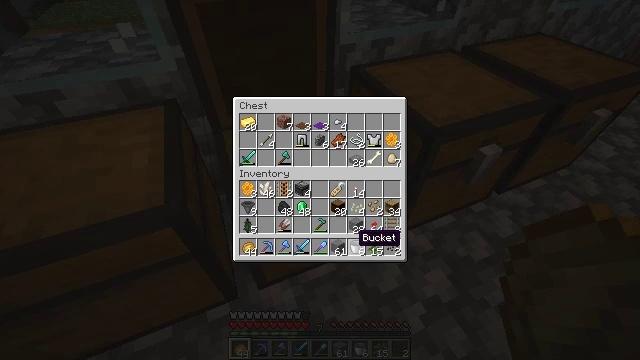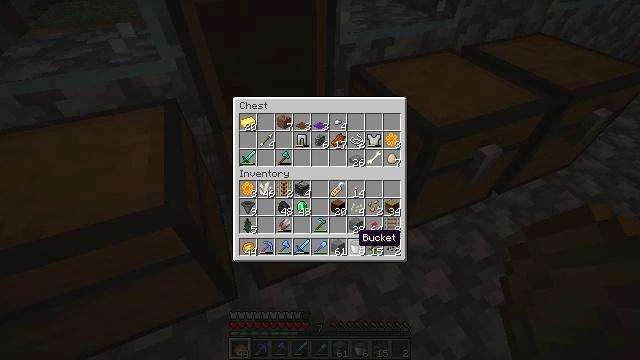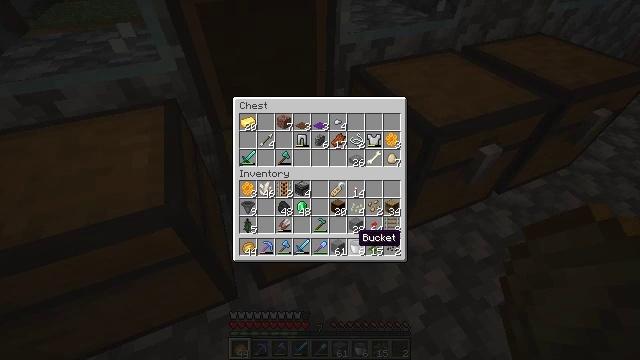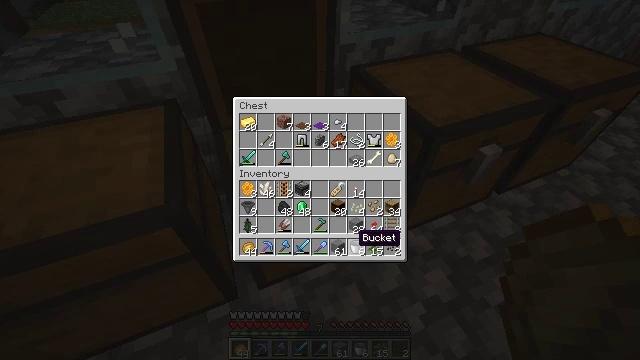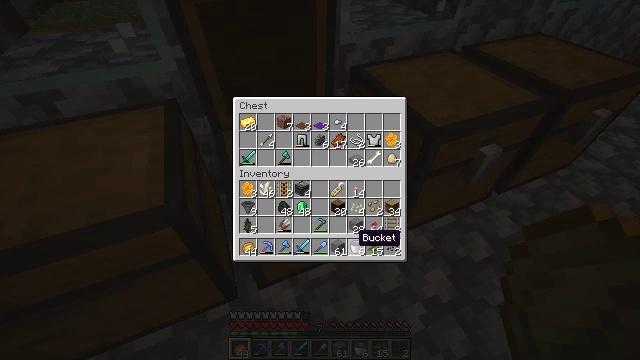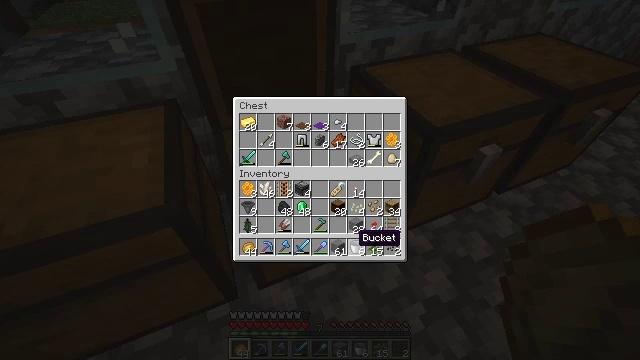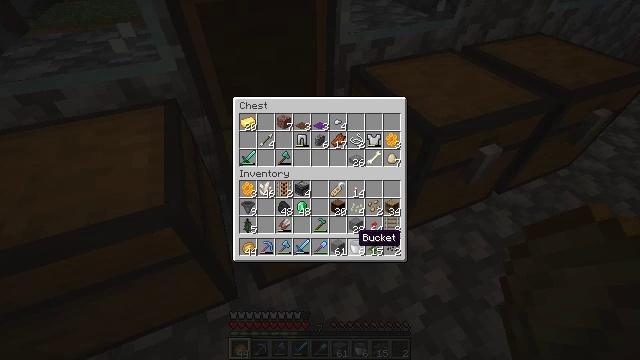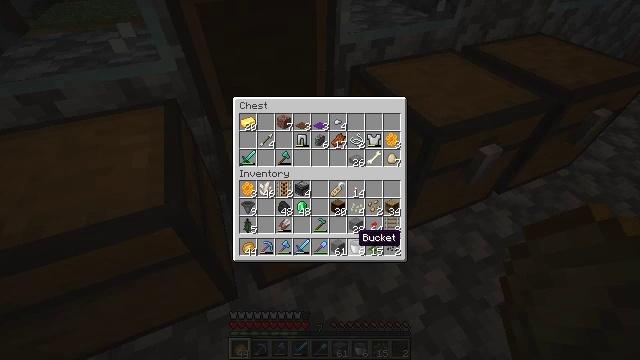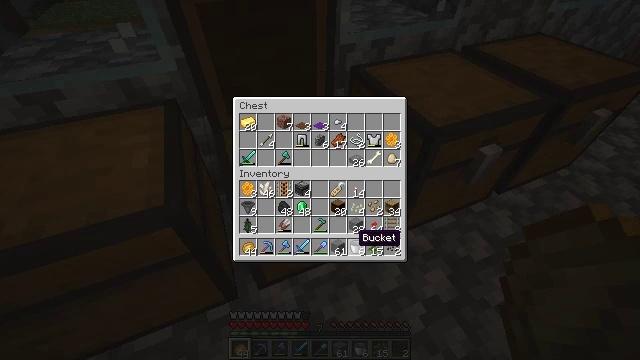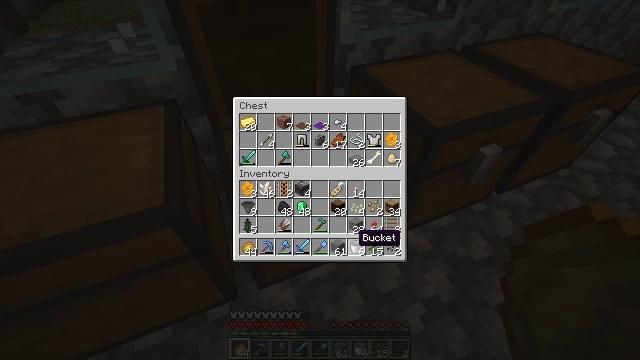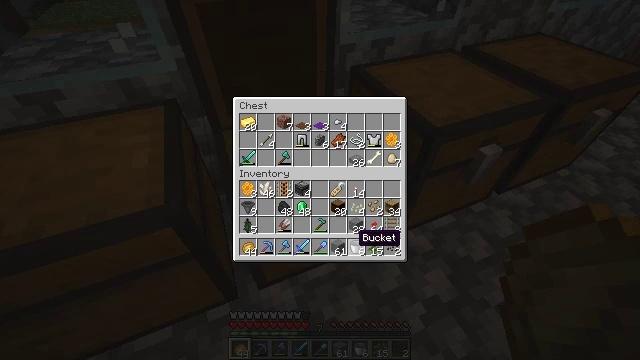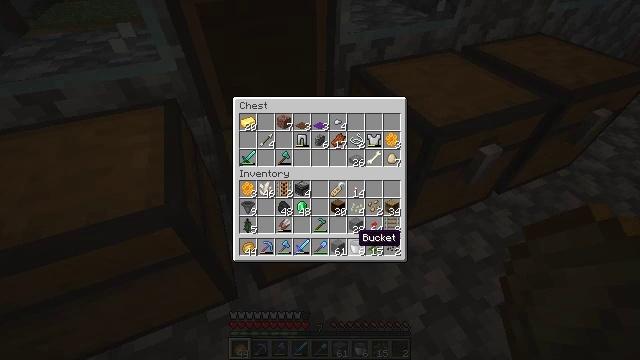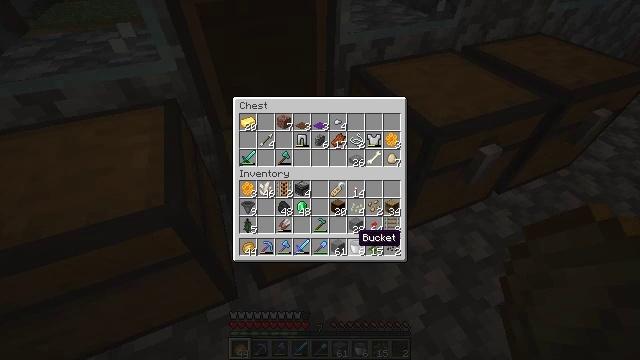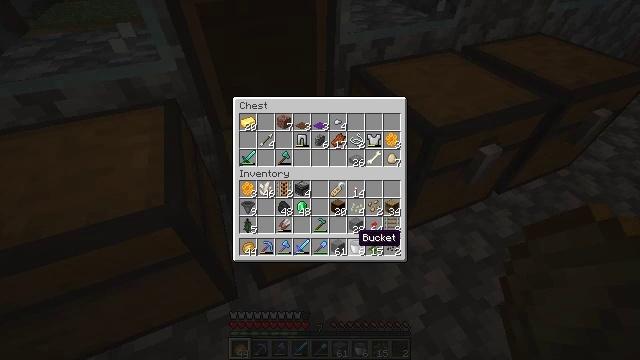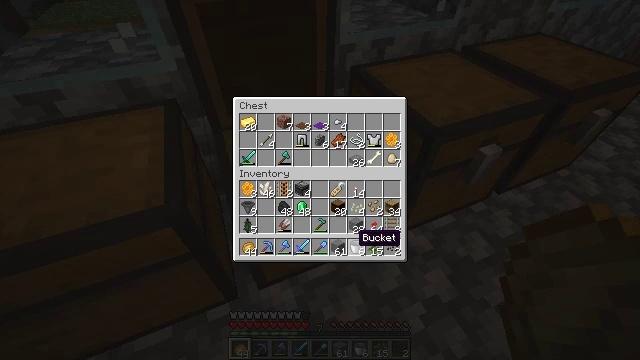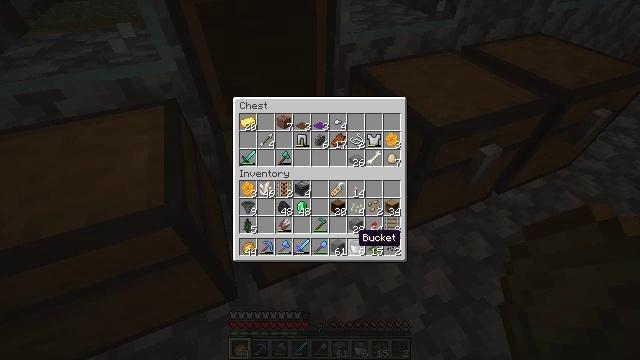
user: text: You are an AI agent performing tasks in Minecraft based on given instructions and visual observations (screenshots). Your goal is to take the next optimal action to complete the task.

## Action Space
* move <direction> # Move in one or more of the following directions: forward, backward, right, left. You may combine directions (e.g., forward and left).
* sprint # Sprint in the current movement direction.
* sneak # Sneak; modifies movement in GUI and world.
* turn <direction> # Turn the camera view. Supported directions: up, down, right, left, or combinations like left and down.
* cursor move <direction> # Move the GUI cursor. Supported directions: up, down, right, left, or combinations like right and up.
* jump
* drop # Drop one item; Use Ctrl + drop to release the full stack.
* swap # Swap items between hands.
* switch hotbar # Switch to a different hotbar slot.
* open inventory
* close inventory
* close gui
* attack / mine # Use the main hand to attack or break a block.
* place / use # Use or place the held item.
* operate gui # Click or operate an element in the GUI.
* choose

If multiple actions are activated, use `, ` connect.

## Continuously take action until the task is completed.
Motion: motion action
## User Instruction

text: Collect the brewing stand for reuse.
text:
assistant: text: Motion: no_op
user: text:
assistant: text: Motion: no_op
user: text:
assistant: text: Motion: no_op
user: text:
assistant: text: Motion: no_op
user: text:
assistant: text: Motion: no_op
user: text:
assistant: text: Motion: no_op
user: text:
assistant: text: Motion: no_op
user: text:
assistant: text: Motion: no_op
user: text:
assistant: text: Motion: no_op
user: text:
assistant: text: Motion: no_op
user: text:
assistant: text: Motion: no_op
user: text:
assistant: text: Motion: no_op
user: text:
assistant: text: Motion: no_op
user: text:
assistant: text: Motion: no_op
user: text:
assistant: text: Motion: no_op
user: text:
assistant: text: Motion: no_op
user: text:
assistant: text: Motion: no_op
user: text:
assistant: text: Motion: no_op
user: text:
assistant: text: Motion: no_op
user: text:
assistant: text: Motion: no_op
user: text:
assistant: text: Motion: no_op
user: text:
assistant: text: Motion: no_op
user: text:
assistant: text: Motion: no_op
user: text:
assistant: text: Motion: no_op
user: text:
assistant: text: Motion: no_op
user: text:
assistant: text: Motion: no_op
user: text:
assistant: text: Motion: no_op
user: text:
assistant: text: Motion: no_op
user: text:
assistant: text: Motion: no_op
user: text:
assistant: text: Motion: no_op